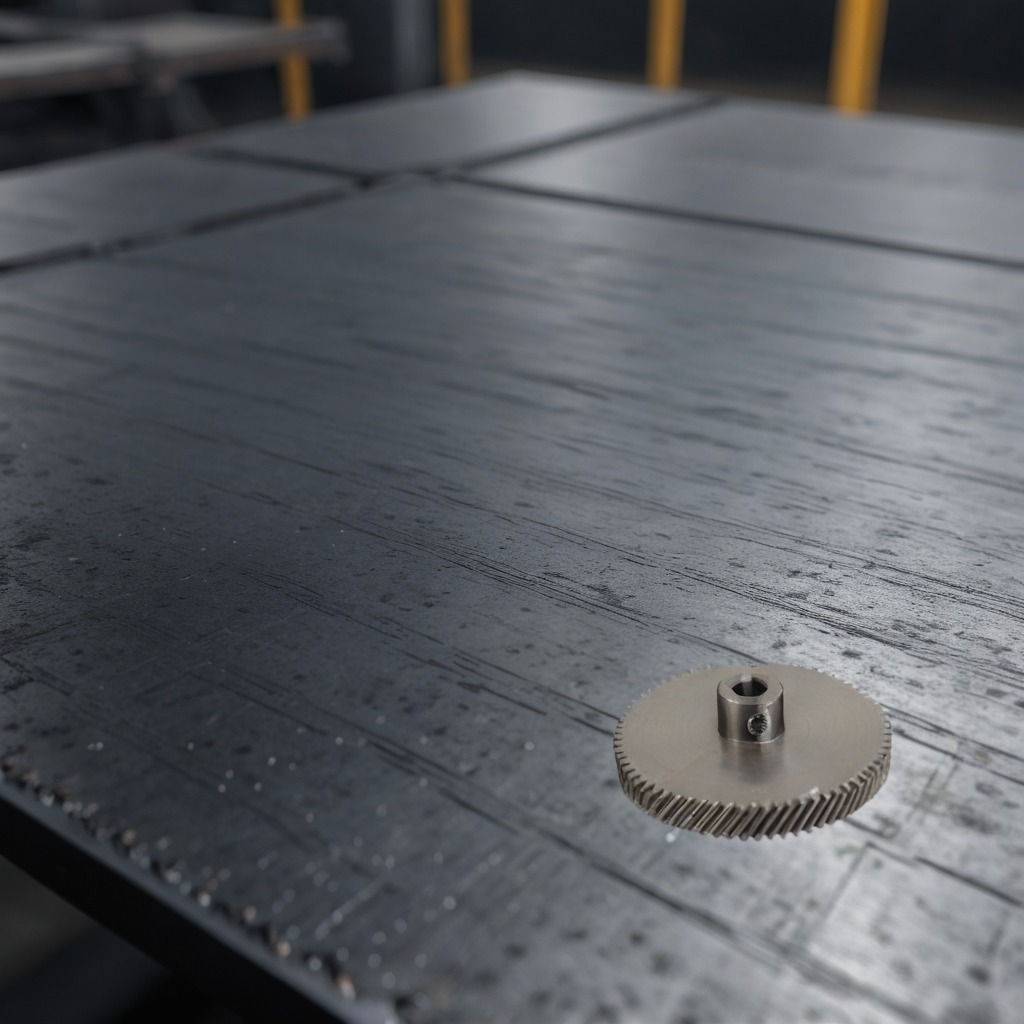
A steel gear with teeth is lying on the cold steel table in a mining workshop.